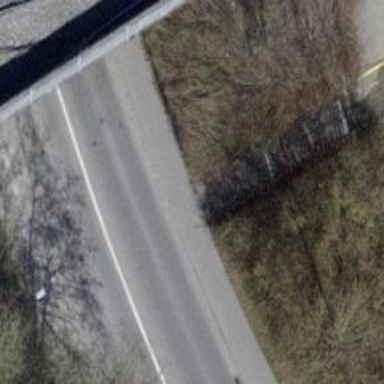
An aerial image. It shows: Road with steps.